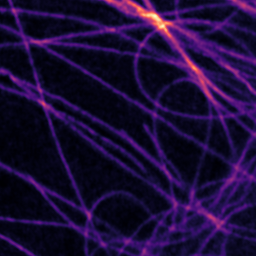
Label: Super-resolution Microtubules image